Interaction volume radius: 5 \u00c5
Interaction volume height: 10 \u00c5
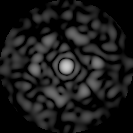
Disorder parameter: 0.8653